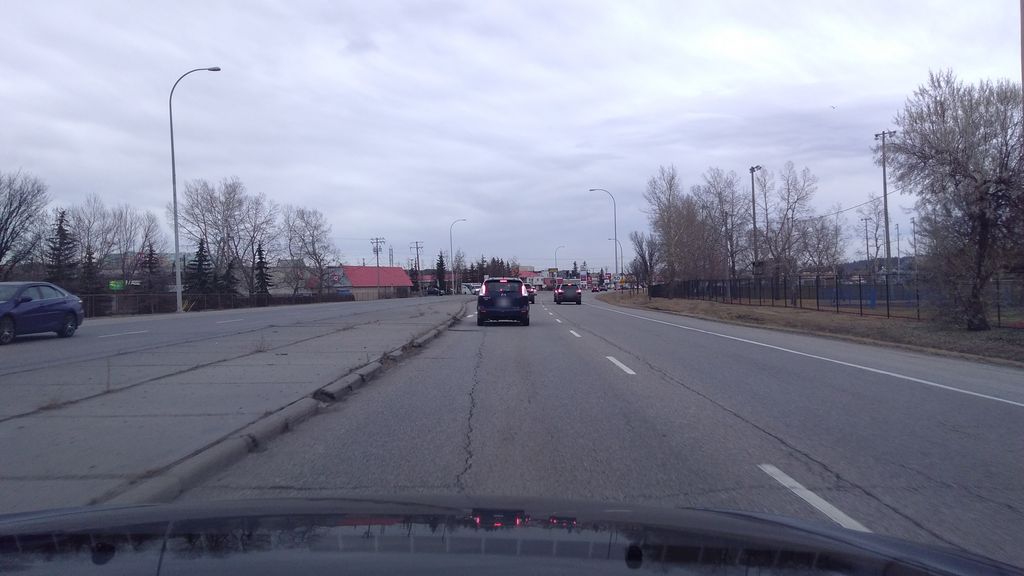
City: calgary